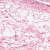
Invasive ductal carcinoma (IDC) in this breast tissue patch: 0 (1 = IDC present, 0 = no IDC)